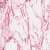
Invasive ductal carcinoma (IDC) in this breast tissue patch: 0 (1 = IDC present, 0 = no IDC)